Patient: sex F, age 74
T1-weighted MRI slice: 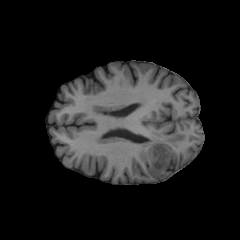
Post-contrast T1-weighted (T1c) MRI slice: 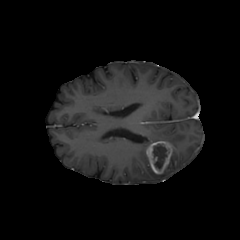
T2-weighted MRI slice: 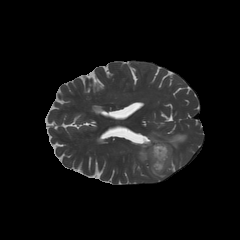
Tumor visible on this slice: yes
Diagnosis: Glioblastoma, IDH-wildtype
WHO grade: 4